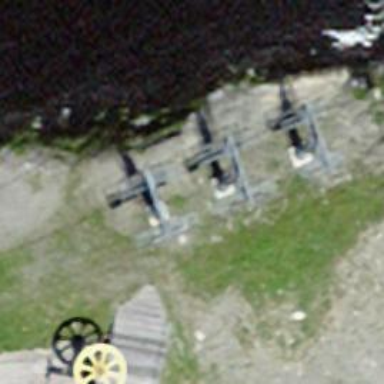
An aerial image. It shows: Pylon for aerialway.